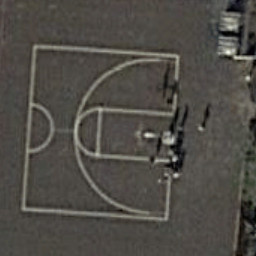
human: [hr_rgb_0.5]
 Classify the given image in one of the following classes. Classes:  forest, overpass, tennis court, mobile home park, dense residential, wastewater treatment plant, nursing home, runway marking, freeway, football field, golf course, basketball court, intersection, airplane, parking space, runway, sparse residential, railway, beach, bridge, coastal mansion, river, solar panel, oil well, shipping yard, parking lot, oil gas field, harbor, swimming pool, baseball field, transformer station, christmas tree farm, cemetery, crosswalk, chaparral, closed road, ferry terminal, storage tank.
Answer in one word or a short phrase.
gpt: basketball court